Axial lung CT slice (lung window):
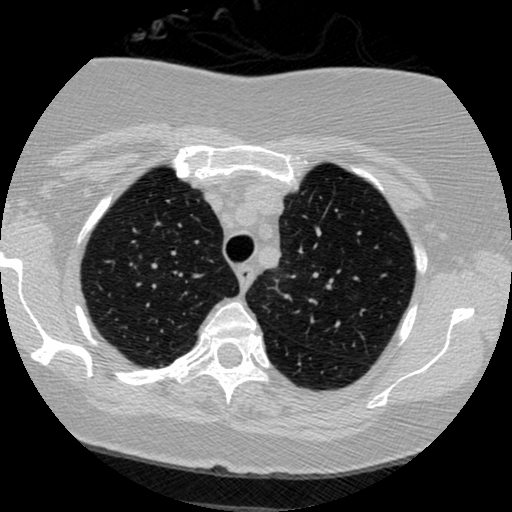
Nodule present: no